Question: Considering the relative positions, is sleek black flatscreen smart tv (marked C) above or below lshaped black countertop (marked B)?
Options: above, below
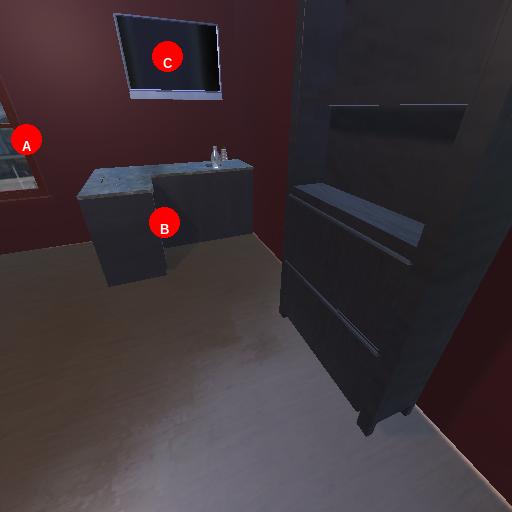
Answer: above